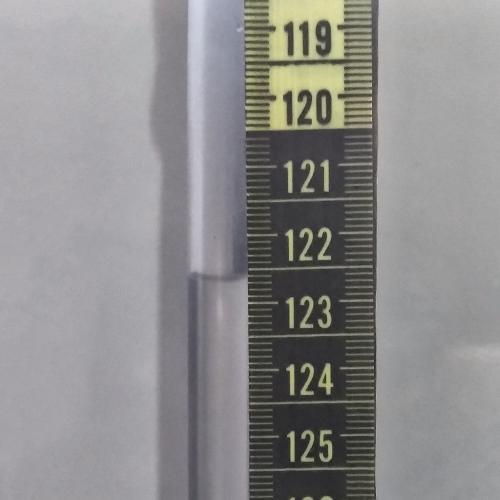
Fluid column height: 122.6 cm